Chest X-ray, AP view. Patient: 52 years old, sex M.
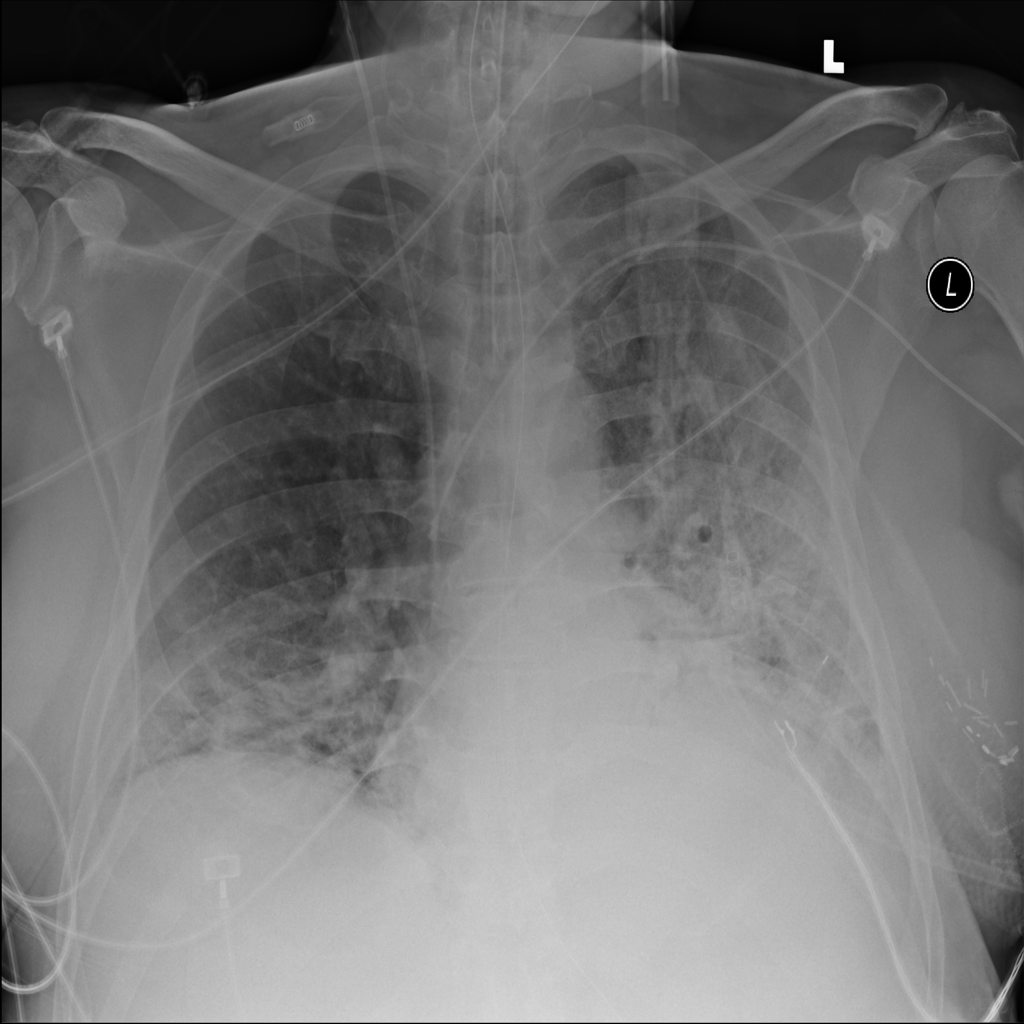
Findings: No Finding